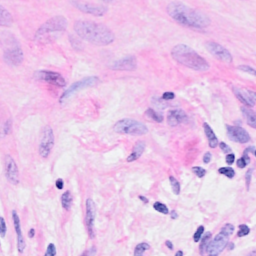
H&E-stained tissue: Breast